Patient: sex M, age 49
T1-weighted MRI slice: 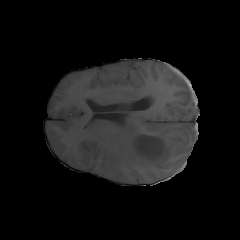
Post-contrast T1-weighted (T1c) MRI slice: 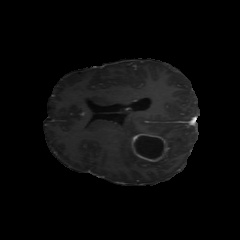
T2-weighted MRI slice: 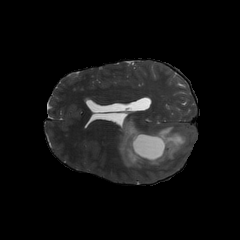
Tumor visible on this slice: yes
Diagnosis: Astrocytoma, IDH-mutant
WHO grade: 4